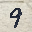
Label: 9